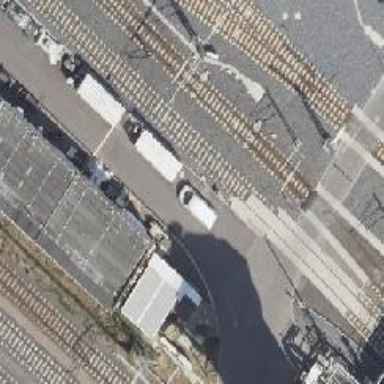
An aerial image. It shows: Railway switch.